Chest X-ray:
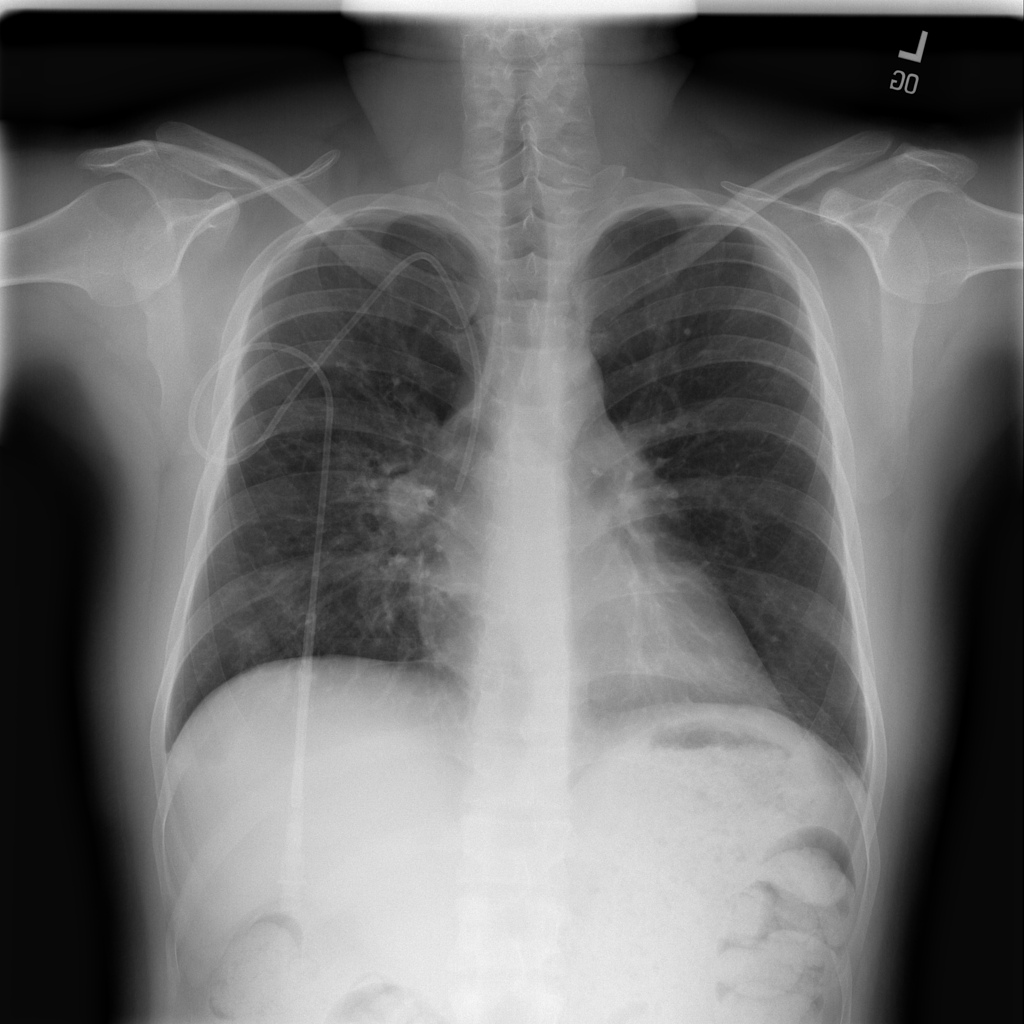
Findings: Consolidation
No abnormal finding: no